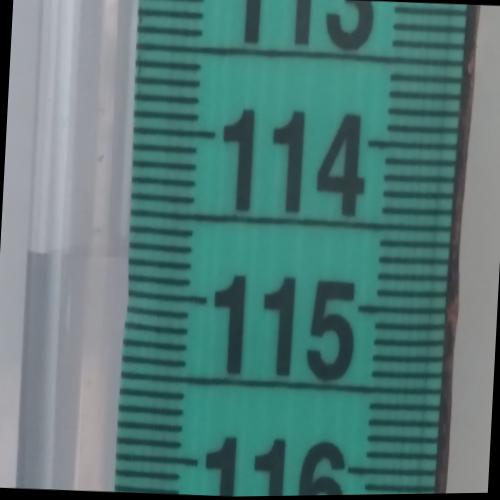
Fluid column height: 114.8 cm